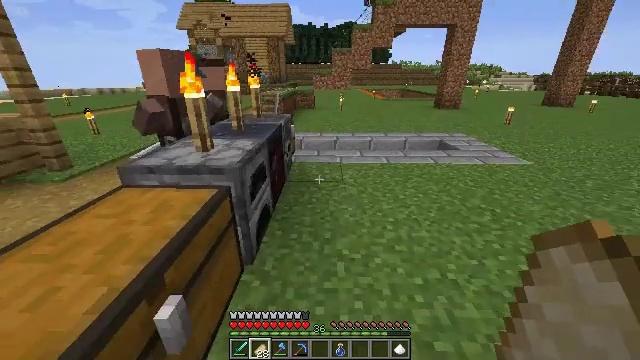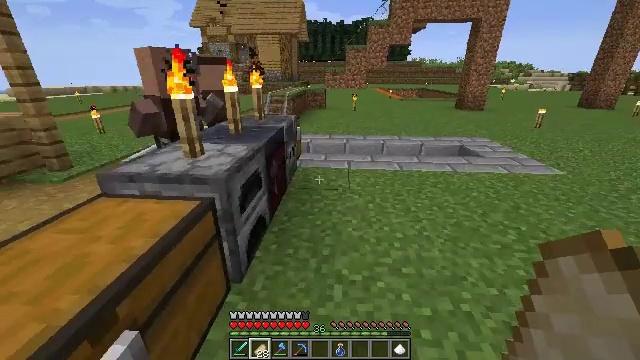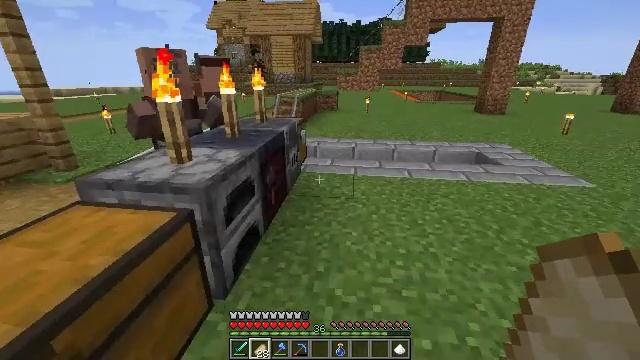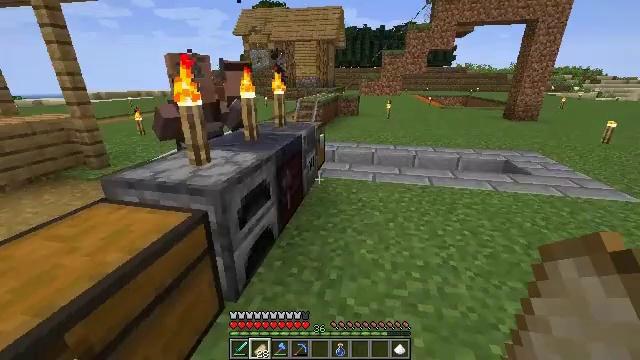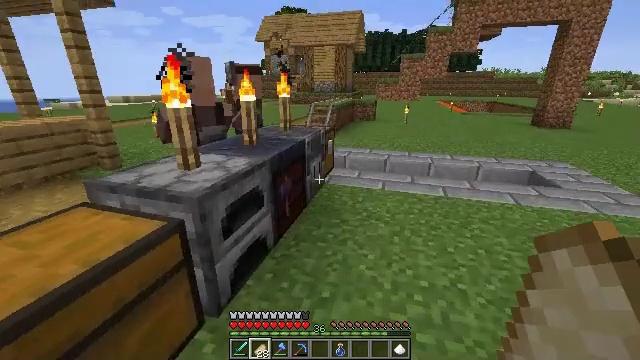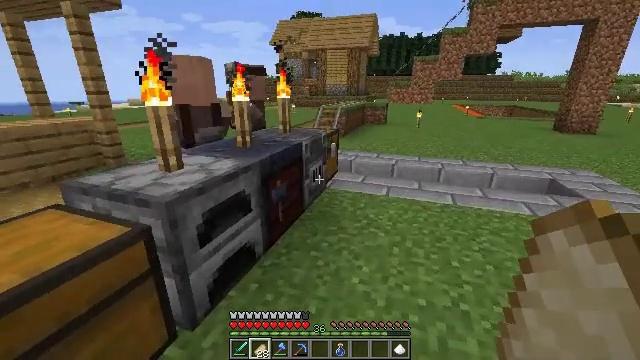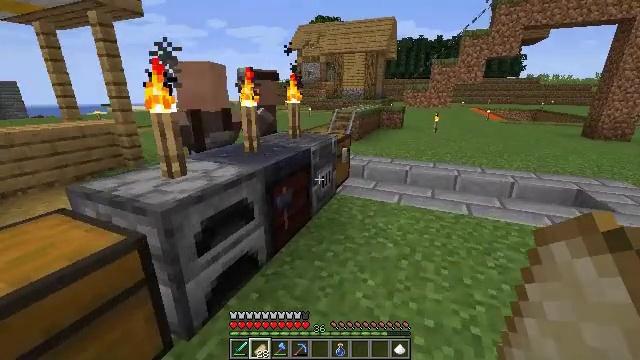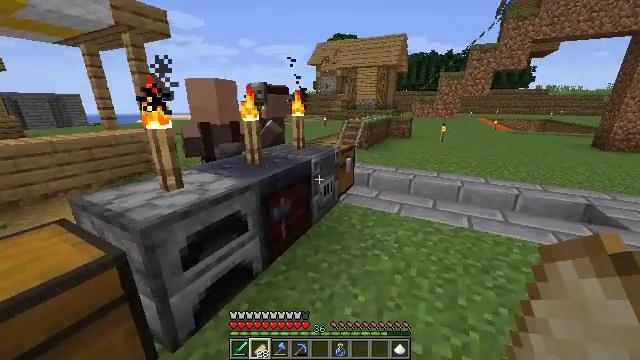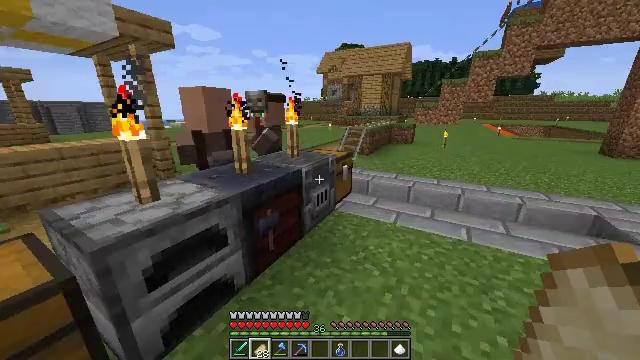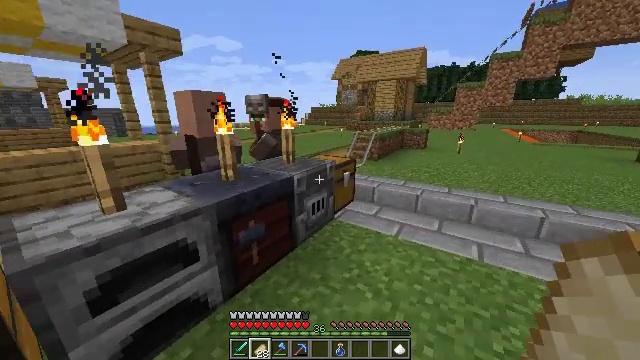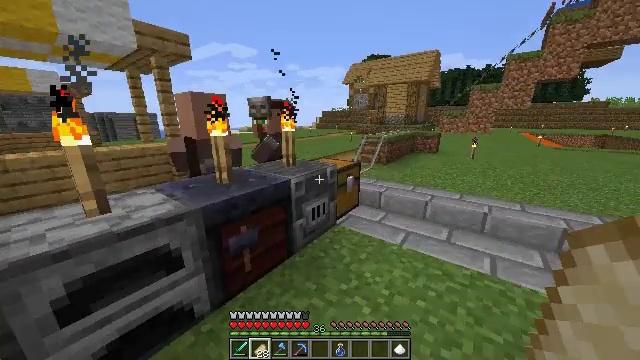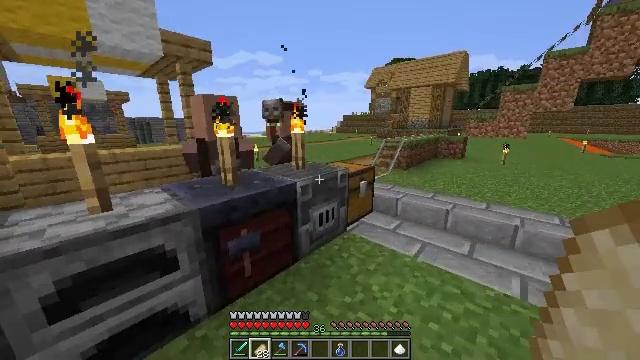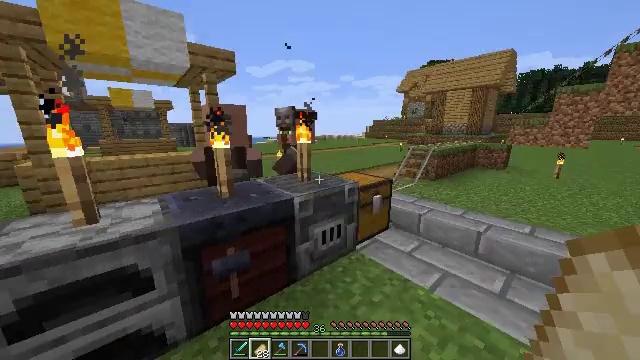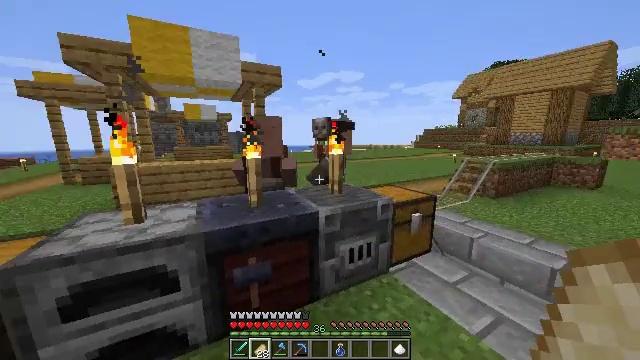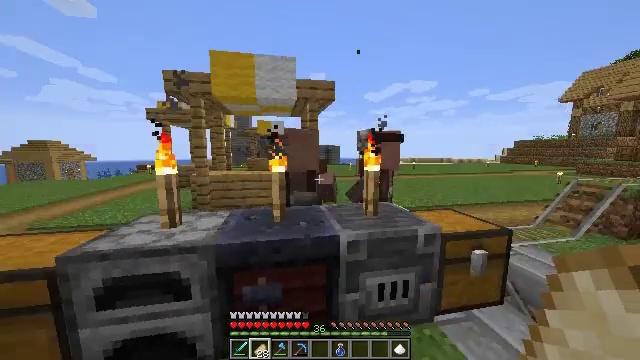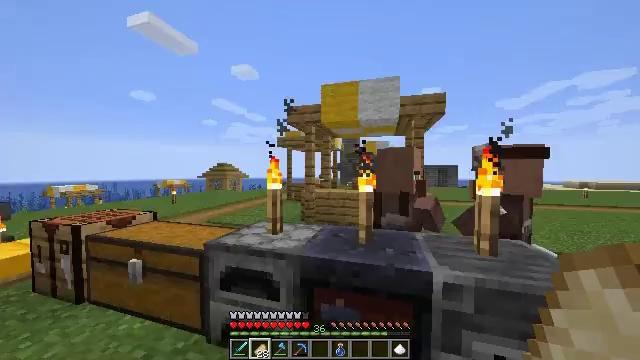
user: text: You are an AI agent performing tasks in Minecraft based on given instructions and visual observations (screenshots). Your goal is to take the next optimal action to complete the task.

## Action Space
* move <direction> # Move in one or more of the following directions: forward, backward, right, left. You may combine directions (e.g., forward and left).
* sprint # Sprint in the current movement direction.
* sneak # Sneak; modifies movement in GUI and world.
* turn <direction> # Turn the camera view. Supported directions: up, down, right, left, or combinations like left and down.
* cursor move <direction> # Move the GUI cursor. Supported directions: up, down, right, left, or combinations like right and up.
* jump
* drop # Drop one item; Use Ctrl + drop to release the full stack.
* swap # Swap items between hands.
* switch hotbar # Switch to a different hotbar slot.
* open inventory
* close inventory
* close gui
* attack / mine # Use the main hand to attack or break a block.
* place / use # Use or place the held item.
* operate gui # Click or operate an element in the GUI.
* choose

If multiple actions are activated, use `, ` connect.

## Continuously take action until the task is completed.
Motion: motion action
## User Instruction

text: Put spider eye, brown mushroom, and sugar in crafting grid to get a fermented spider eye.
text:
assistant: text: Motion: move forward and move right, turn left
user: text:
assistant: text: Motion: move forward and move right, turn left
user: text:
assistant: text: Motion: move forward and move right, turn left
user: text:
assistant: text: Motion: move forward and move right, turn left
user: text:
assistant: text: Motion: move forward and move right, sprint, turn left
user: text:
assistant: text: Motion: move forward and move right, sprint, turn left
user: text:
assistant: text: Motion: move forward and move right, sprint, turn left
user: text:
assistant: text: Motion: move forward and move right, sprint, turn left
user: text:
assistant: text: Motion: move forward and move right, sprint, turn left
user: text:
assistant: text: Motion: move forward and move right, sprint, turn left
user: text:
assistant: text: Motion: move forward and move right, sprint, turn left and up
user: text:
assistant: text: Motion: move forward and move right, sprint, turn left and up
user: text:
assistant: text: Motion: move forward and move right, sprint, turn left and up
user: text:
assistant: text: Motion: move forward and move right, turn left and up
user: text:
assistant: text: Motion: turn left and up
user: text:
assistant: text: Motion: turn left and up
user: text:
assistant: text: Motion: turn left
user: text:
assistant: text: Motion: turn left
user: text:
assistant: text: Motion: turn left
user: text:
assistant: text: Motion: turn left
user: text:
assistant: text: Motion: no_op
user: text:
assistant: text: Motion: no_op
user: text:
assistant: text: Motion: no_op
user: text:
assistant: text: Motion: no_op
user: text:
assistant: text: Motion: no_op
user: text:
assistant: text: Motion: no_op
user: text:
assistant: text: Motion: no_op
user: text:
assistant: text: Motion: no_op
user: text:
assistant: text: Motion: no_op
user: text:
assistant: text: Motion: no_op